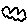
Label: cloud